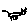
Label: cat